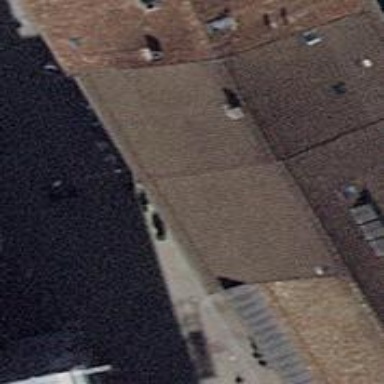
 where the roof is oriented along the structure."